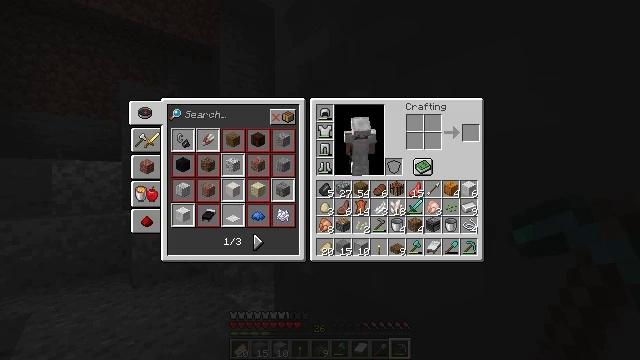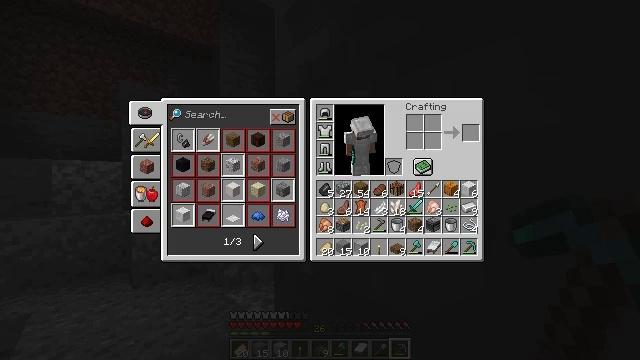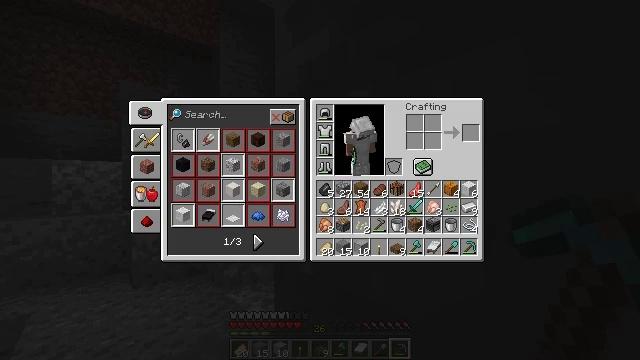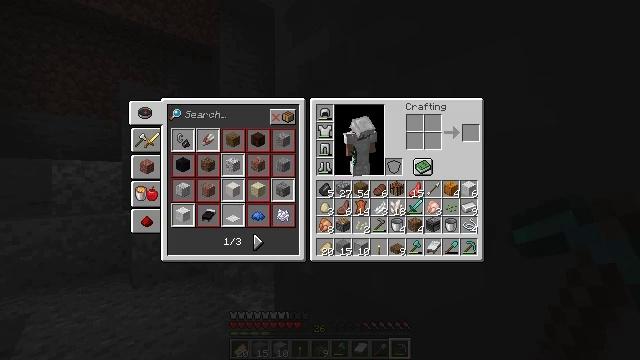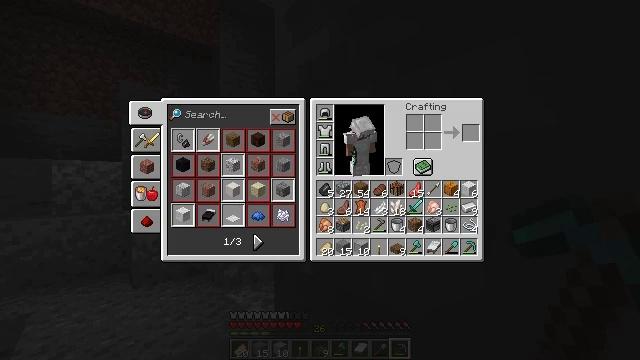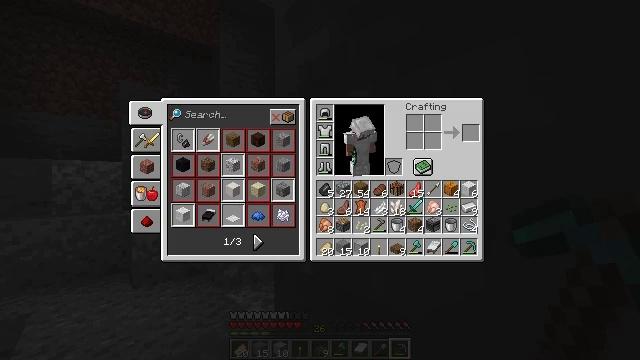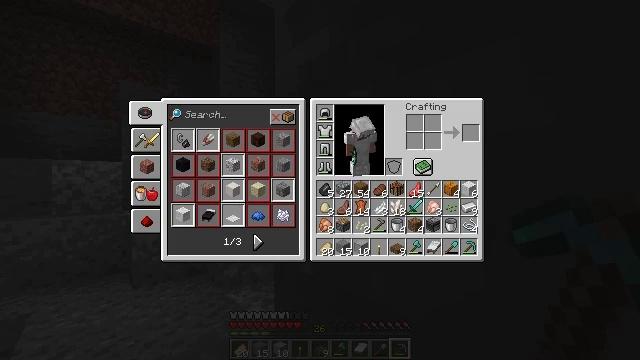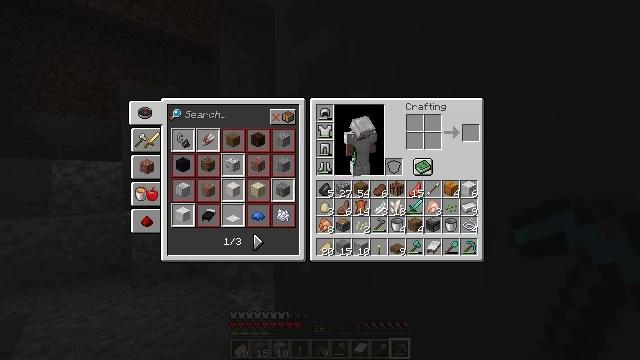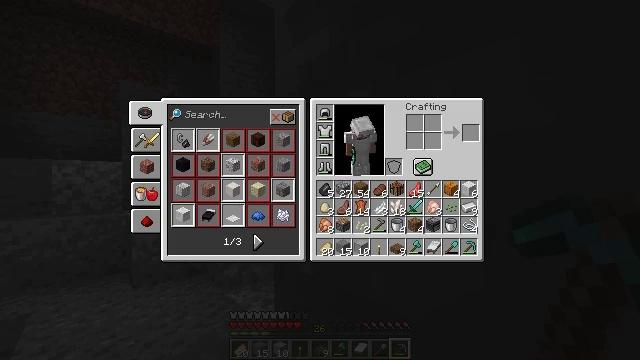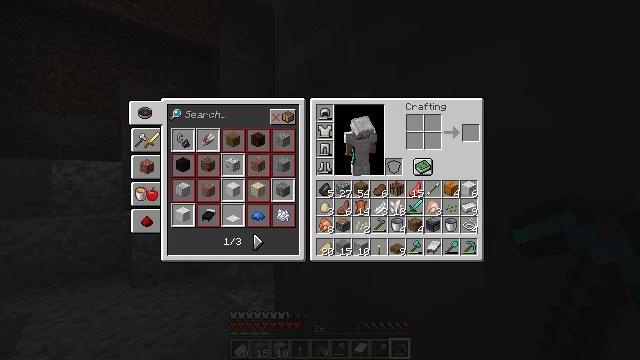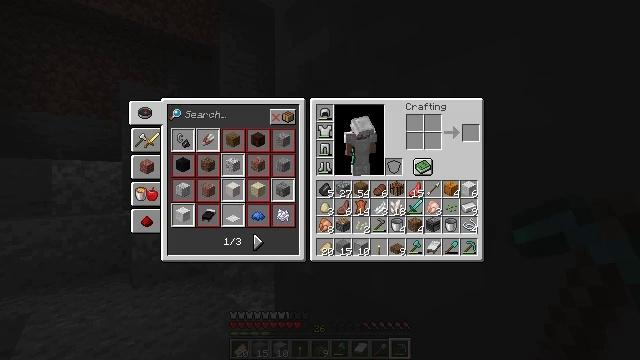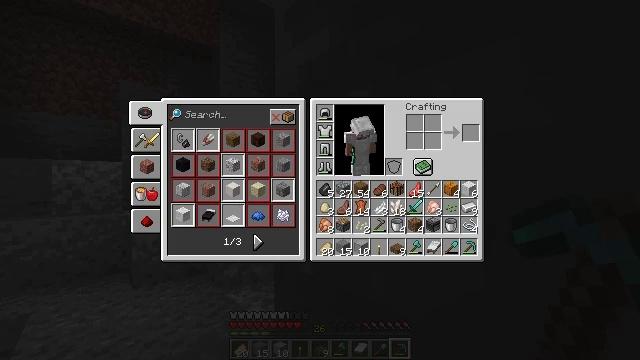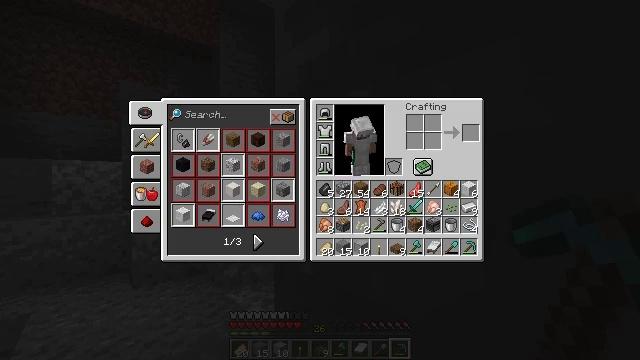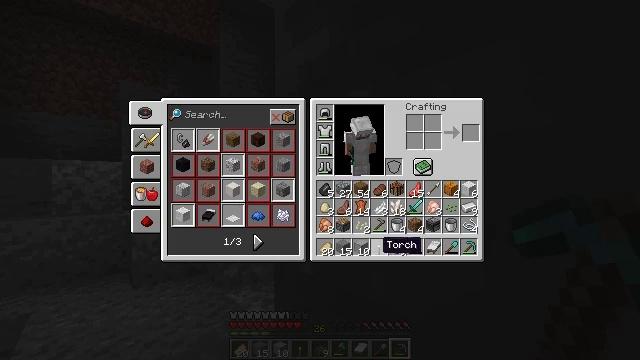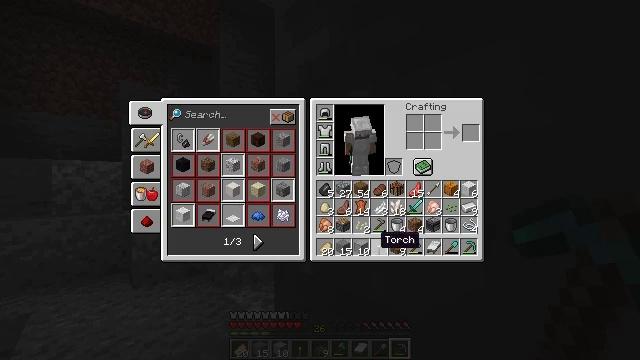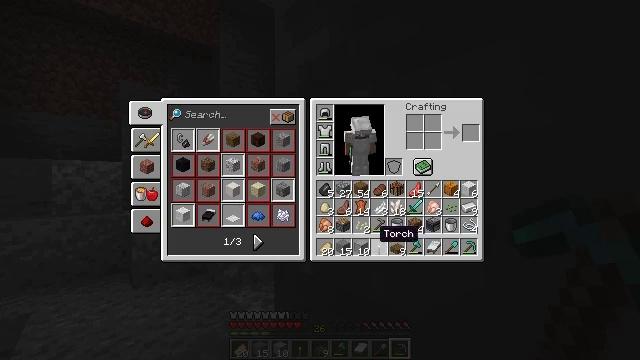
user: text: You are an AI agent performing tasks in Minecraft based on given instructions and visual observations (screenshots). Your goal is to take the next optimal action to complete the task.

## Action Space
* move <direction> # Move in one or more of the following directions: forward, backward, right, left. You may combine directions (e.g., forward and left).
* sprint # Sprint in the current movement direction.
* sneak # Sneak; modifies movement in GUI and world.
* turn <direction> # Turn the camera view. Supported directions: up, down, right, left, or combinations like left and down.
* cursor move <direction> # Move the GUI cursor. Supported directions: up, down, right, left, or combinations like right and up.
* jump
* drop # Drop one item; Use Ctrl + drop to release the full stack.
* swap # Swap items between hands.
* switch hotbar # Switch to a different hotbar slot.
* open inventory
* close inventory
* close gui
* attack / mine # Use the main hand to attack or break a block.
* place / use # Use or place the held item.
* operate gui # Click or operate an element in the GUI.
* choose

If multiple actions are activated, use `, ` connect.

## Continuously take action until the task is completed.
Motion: motion action
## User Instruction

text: Drop pumpkin seeds.
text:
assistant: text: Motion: turn right
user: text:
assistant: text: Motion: no_op
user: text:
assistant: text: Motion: no_op
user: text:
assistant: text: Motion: no_op
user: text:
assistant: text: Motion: no_op
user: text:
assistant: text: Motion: no_op
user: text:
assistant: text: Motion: turn left and up
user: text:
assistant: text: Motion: no_op
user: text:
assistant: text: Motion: no_op
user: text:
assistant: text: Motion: no_op
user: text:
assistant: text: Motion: no_op
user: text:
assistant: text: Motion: no_op
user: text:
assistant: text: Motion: turn left and up
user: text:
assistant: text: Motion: no_op
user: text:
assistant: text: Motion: no_op
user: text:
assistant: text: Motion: no_op
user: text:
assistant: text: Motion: turn up
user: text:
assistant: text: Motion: no_op
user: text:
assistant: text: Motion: no_op
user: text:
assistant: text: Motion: no_op
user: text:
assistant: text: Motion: no_op
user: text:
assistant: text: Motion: no_op
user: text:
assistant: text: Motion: no_op
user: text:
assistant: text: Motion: no_op
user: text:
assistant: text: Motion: no_op
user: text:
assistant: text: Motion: no_op
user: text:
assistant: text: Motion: no_op
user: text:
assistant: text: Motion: no_op
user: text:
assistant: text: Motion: no_op
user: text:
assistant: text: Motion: no_op